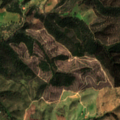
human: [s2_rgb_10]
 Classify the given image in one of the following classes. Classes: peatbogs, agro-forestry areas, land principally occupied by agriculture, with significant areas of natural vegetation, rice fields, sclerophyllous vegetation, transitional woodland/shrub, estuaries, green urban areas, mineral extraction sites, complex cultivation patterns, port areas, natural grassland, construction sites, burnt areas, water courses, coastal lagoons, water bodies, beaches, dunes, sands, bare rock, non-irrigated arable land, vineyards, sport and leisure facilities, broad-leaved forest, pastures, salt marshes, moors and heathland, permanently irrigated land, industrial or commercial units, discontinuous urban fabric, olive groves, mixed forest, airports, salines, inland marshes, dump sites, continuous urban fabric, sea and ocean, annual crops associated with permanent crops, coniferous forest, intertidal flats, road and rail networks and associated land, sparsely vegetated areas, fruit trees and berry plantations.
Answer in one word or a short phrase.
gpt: pastures, land principally occupied by agriculture, with significant areas of natural vegetation, broad-leaved forest, transitional woodland/shrub